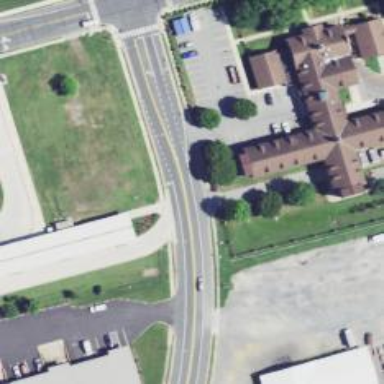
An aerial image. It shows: Unmarked crossing on the road.